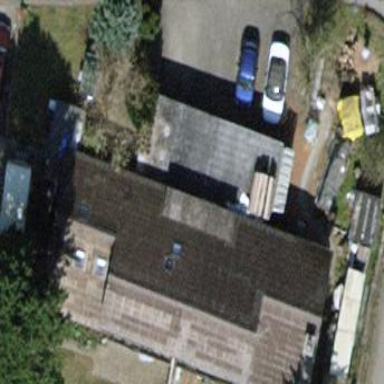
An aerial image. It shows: Detached building with gabled roof.